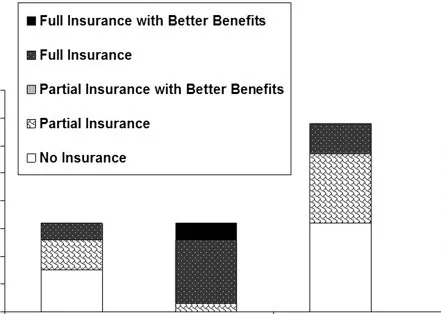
Insurance Status Before and After Patient Financial Navigation for Two Years.
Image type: pathology (immunostaining)